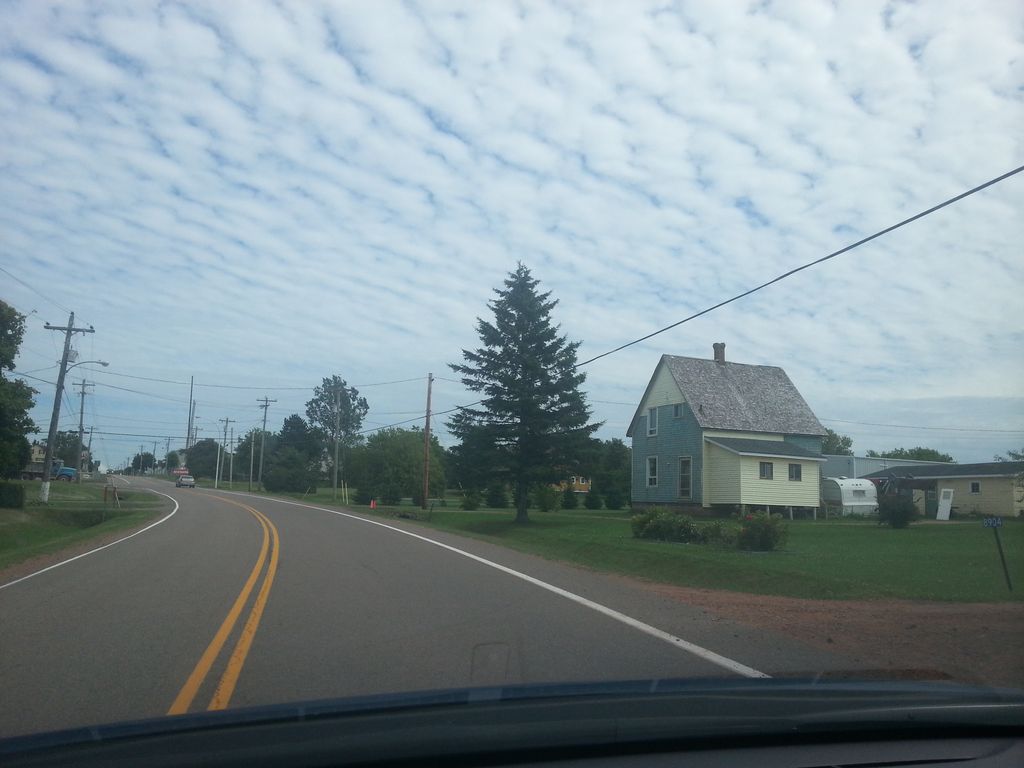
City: charlottetown